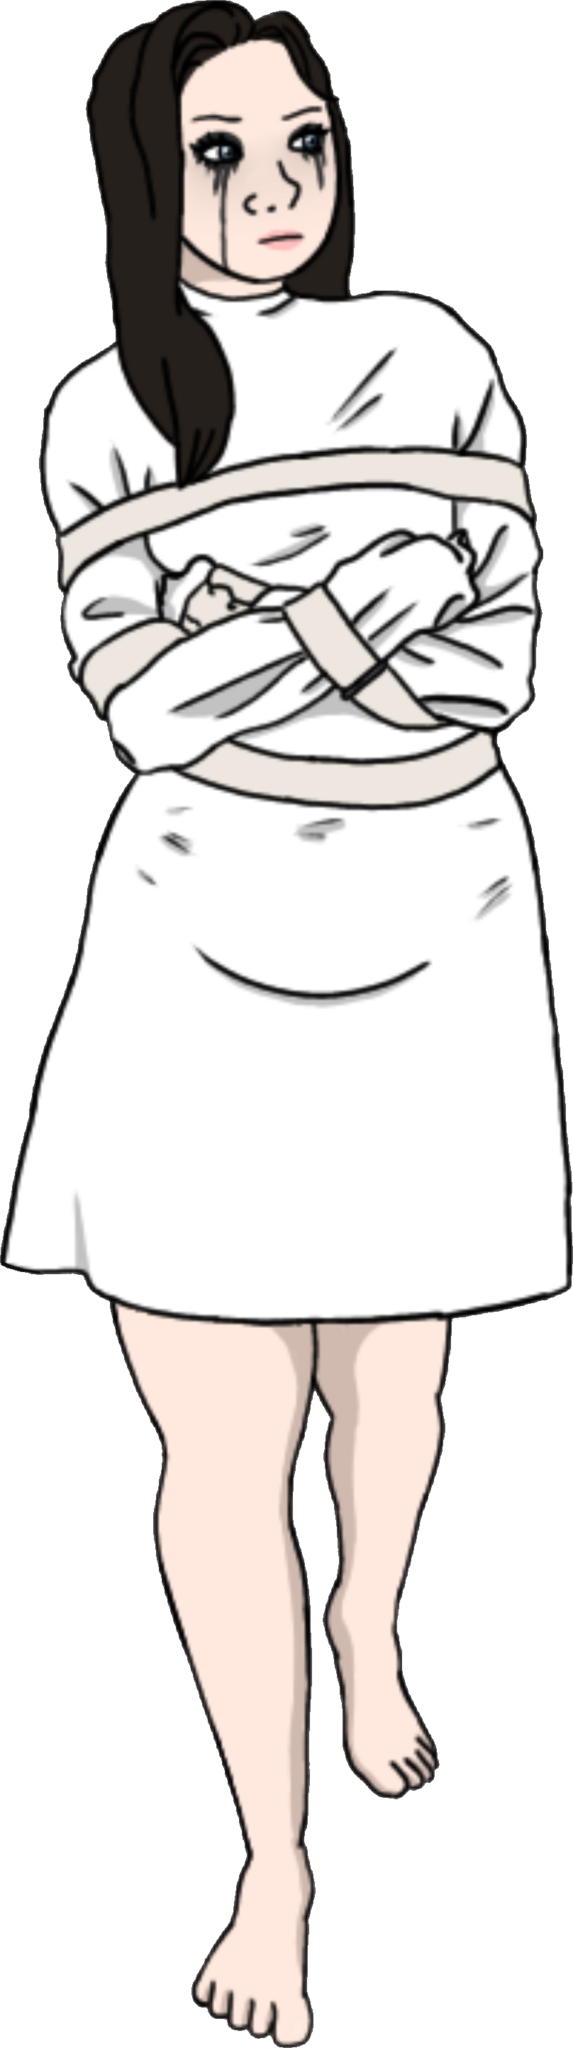
Label: 5_Trad_Wife